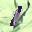
Label: 1